Question:
I was working on a "draw with mask" app. When the user drag on the screen , it cleans part of the mask.
I implemented it through cavans and with setXfermode Clear
'''
// Specify that painting will be with fat strokes:
drawPaint.setStyle(Paint.Style.STROKE);
drawPaint.setStrokeWidth(canvas.getWidth() / 15);
// Specify that painting will clear the pixels instead of paining new ones:
drawPaint.setXfermode(new PorterDuffXfermode(PorterDuff.Mode.CLEAR));
cv.drawPath(path, drawPaint);
'''
The problem is , Thanks for helping
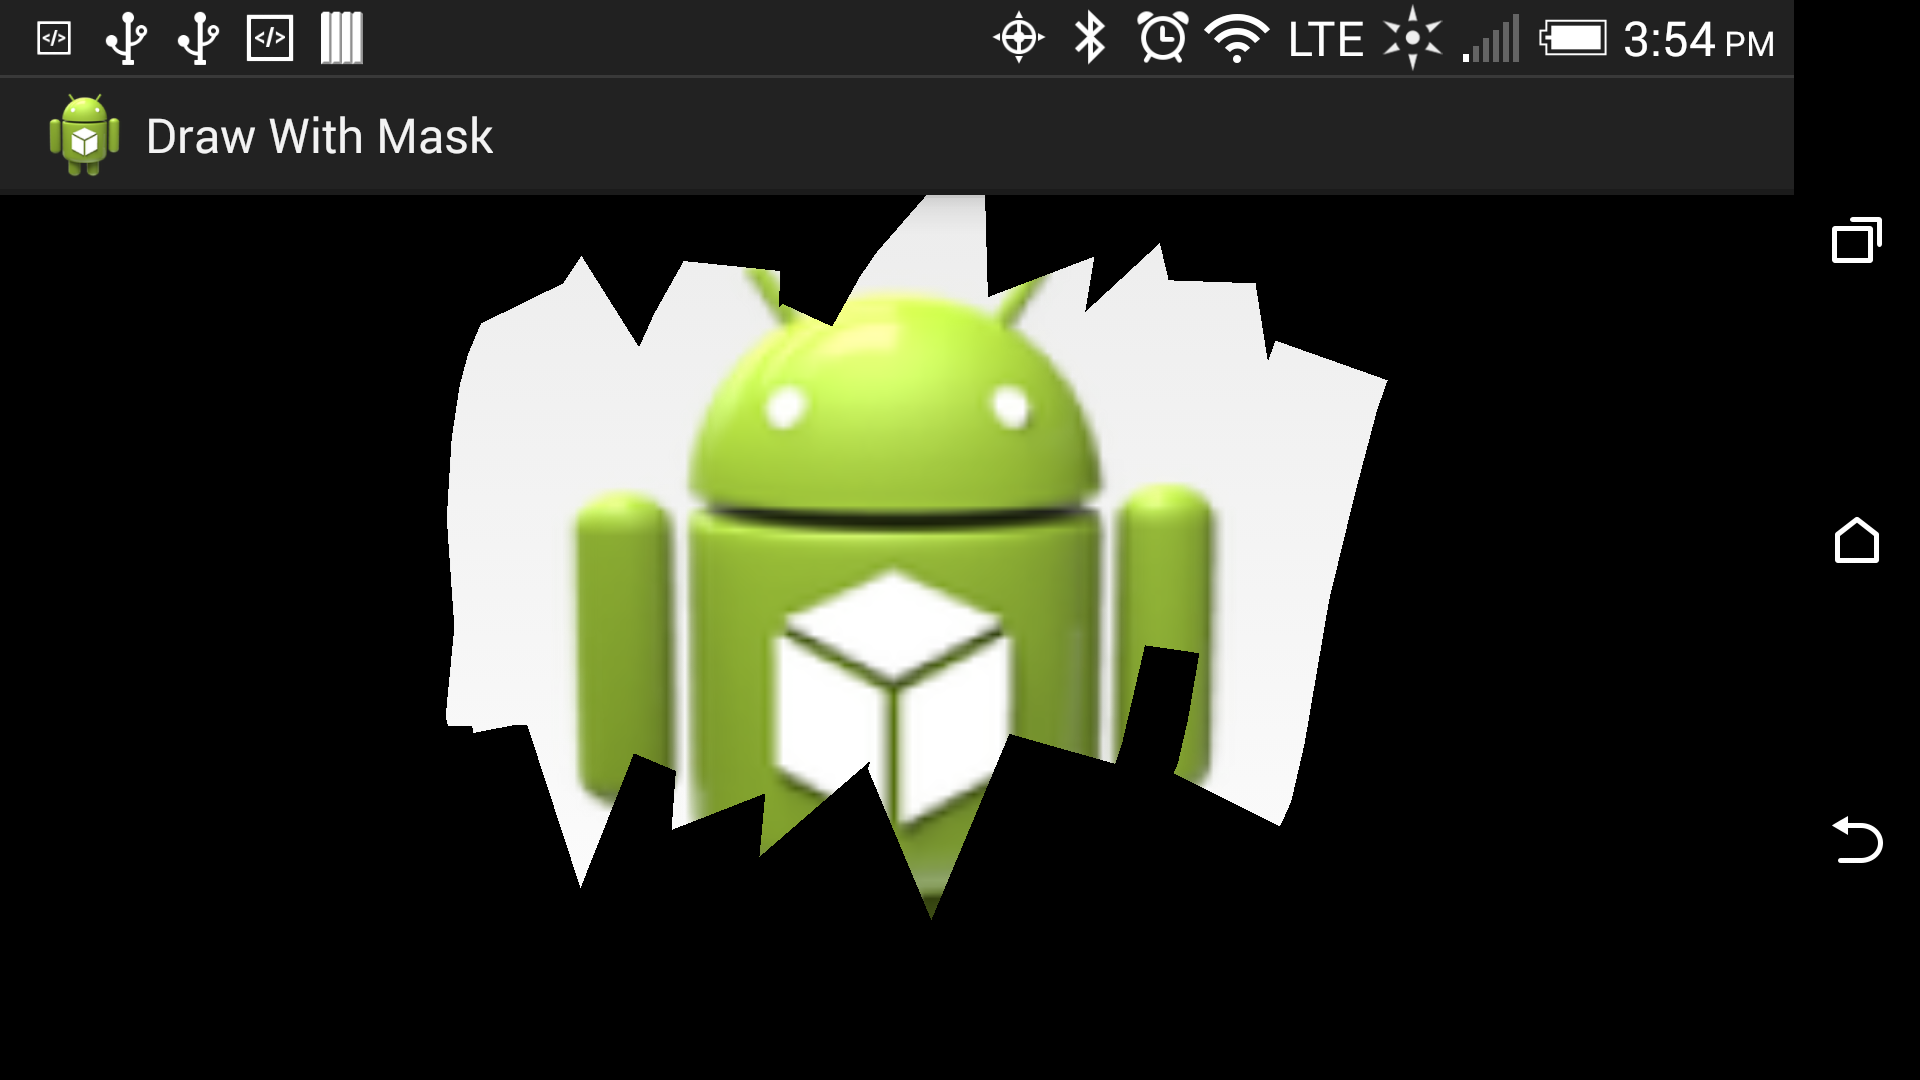
Answer: What you need to do is to convert your 'canvas' in to and count the number of 'black pixels' in it. Using simple math you can divide the number of black pixels to the number of pixels in the which will give you the percentage of black pixels.
sample <URL>:
'''
public float percentTransparent(Bitmap bm) { //pass the converted bitmap of canvas
final int width = bm.getWidth();
final int height = bm.getHeight();
int totalBlackPixels = 0;
for(int x = 0; x < width; x++) {
for(int y = 0; y < height; y++) {
if (bm.getPixel(x, y) == Color.BLACK) {
totalBlackPixels ++;
}
}
}
return ((float)totalBlackPixels )/(width * height); //returns the percentage of black pixel on screen
}
'''